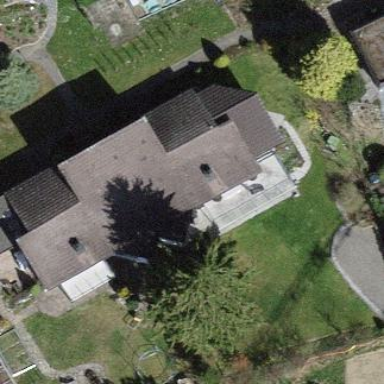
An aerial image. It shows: Simple house.